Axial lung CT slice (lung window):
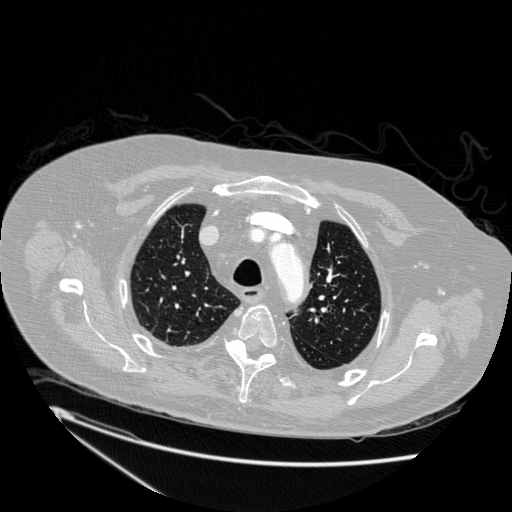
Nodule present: no